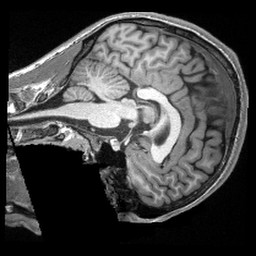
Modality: T1w
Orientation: sagittal
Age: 19
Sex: male